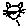
Label: cat